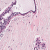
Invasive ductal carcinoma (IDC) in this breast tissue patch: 0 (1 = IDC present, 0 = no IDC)